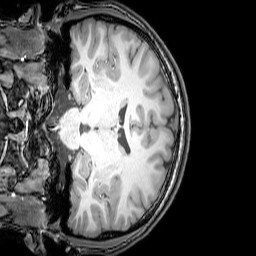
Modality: T1w
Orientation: coronal
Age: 20
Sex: male
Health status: healthy
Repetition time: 0.081 s
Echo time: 0.037 s